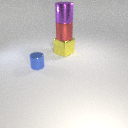
small blue metal cylinder to the left of large yellow metal cube